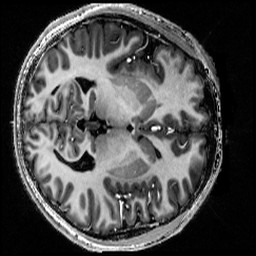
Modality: T1w
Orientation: axial
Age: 19
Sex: male